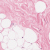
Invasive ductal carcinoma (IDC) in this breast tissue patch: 0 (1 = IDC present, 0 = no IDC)